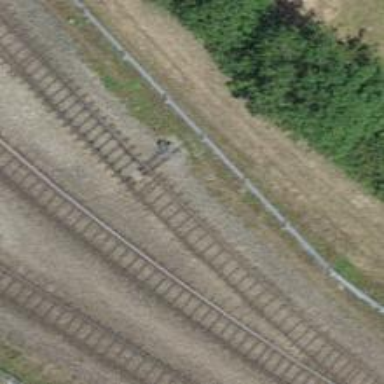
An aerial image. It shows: Railway switch.